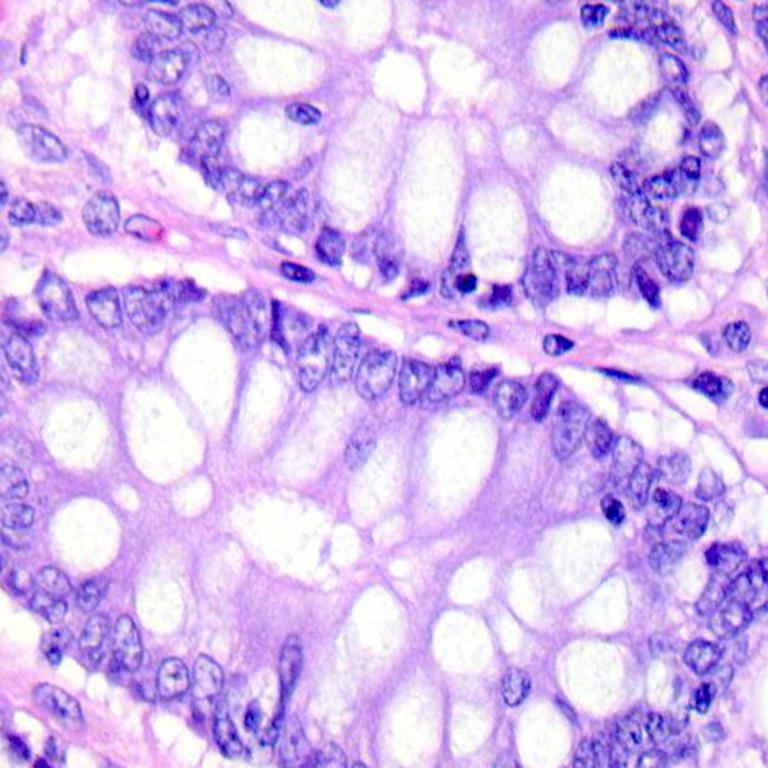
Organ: colon
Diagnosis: benign